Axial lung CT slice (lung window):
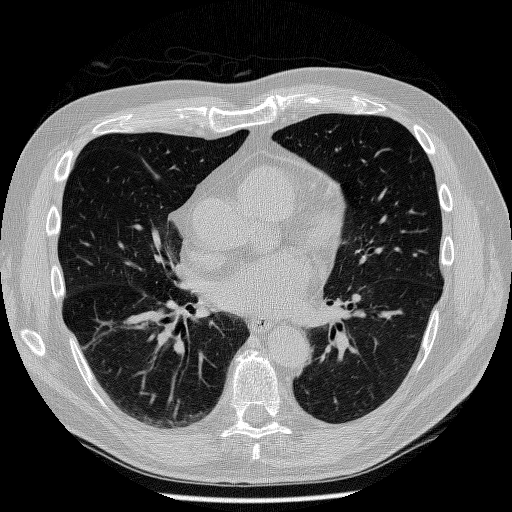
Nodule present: no